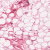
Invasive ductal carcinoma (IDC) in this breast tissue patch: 0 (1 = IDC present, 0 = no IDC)